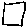
Label: square